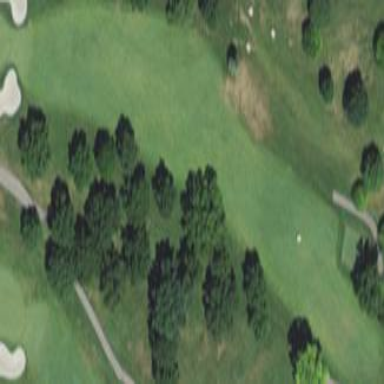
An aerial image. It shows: Grassy fairway on golf course.